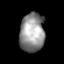
Tissue: prostate
Cell type: T cells
Senescence score: 0.2228
Nuclear area (px): 947
Mean DAPI intensity: 144.746